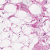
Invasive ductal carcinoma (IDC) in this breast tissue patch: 0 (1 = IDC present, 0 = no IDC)